Field crop: maize
Growth stage: 1
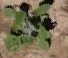
Species: chenopodium